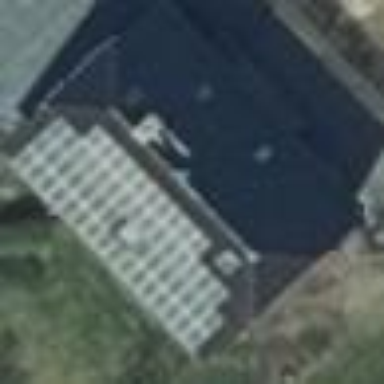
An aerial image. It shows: House with black half-hipped roof. The roof is oriented along the house.